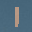
Label: 1